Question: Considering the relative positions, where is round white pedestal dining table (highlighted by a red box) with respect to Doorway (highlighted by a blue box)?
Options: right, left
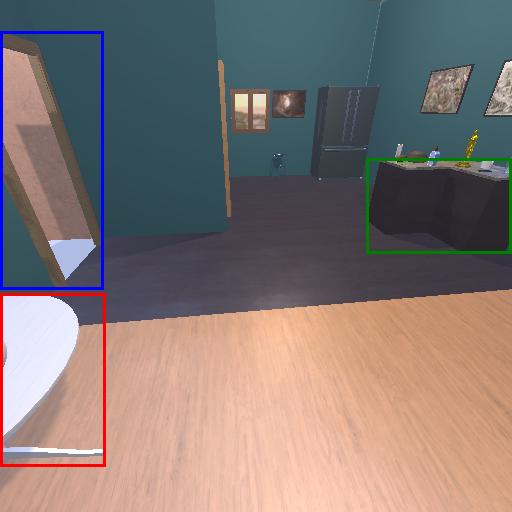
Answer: right